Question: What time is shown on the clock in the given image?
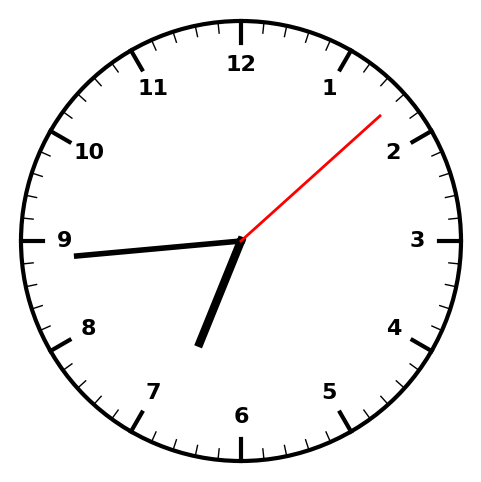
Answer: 06:44:08